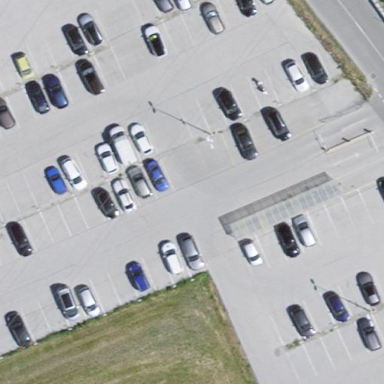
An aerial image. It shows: Parking area with surface.